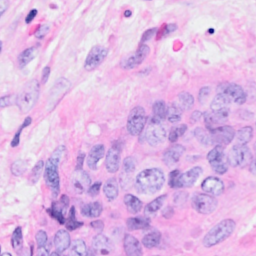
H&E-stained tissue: Breast